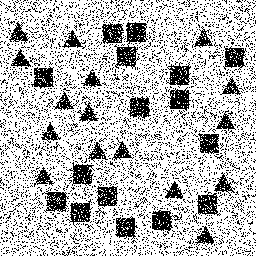
Squares: 16
Triangles: 16
Stars: 0
Total shapes: 32